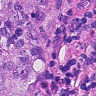
Metastatic tissue present: yes